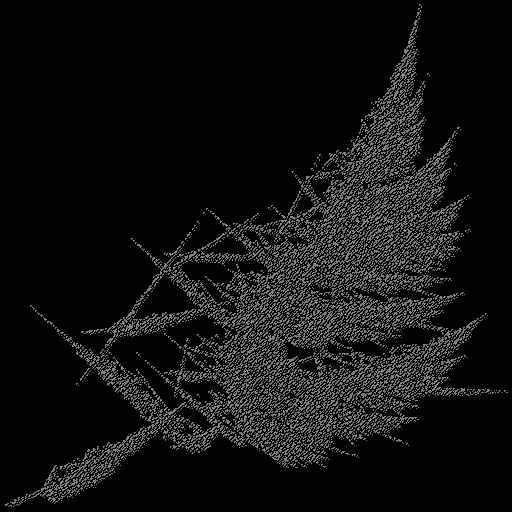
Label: turbanshell